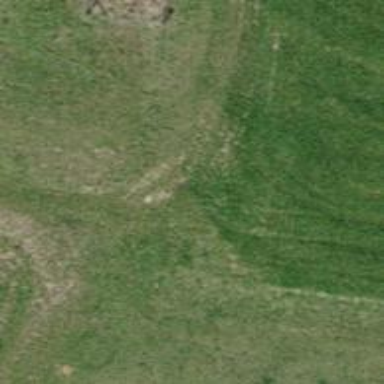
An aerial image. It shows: Grass track road with grade 5 tracktype.